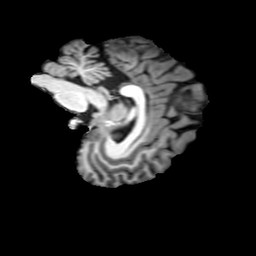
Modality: T1w
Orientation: sagittal
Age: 43
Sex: female
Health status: healthy